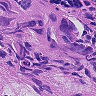
Metastatic tissue present: yes